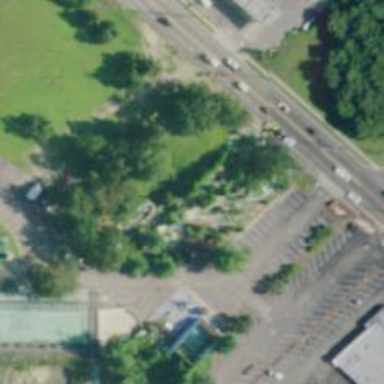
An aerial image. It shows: Miniature golf leisure land.